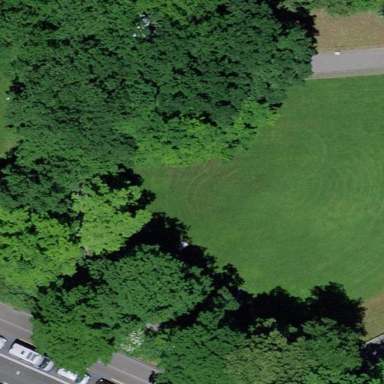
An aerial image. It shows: Park.